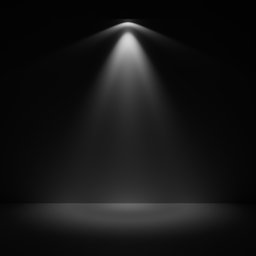
Label: lighting